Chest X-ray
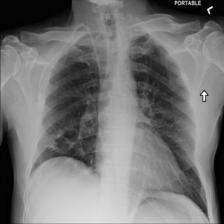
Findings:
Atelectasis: negative
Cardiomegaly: negative
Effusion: negative
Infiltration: negative
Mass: negative
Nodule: negative
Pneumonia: negative
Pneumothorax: negative
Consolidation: negative
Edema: negative
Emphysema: negative
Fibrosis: negative
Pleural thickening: negative
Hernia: negative